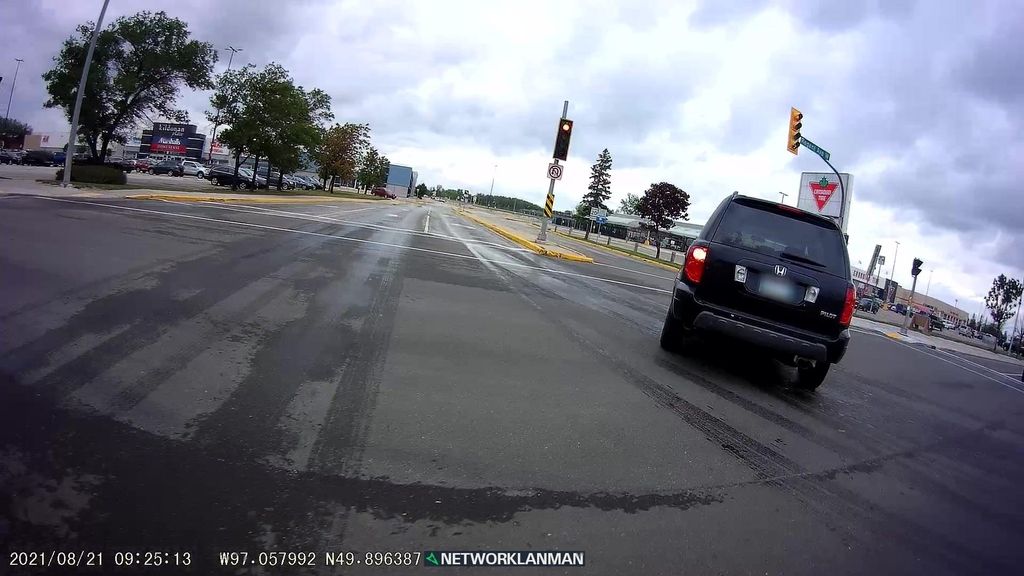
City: winnipeg